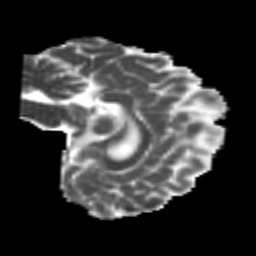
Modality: MD
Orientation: sagittal
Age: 22
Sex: female
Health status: healthy
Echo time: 0.074 s